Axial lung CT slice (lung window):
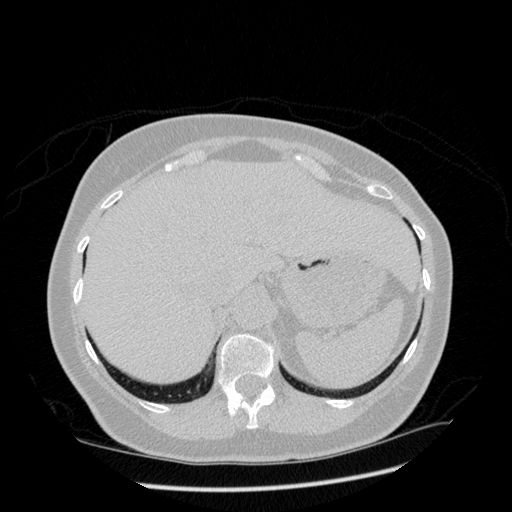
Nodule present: no